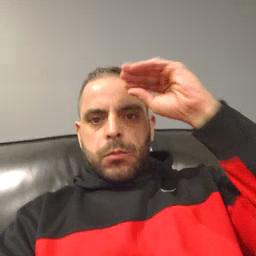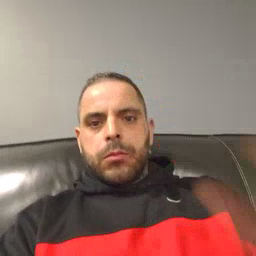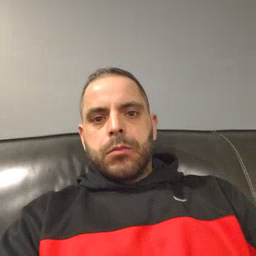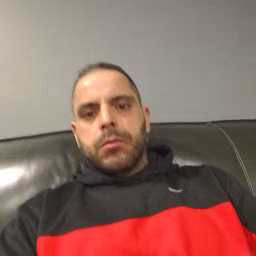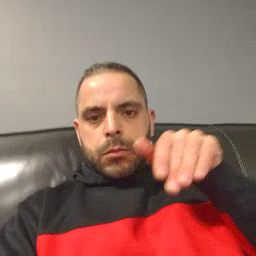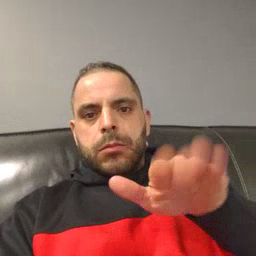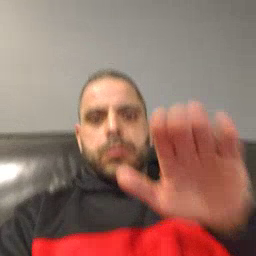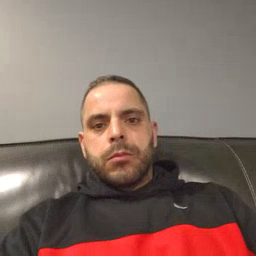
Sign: into